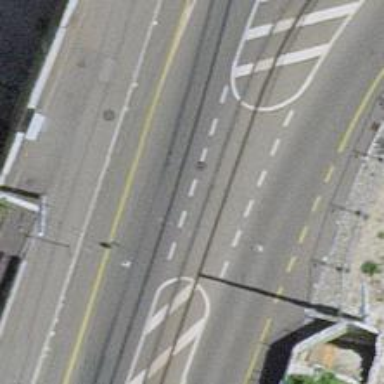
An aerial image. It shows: Tram level crossing on the railway.